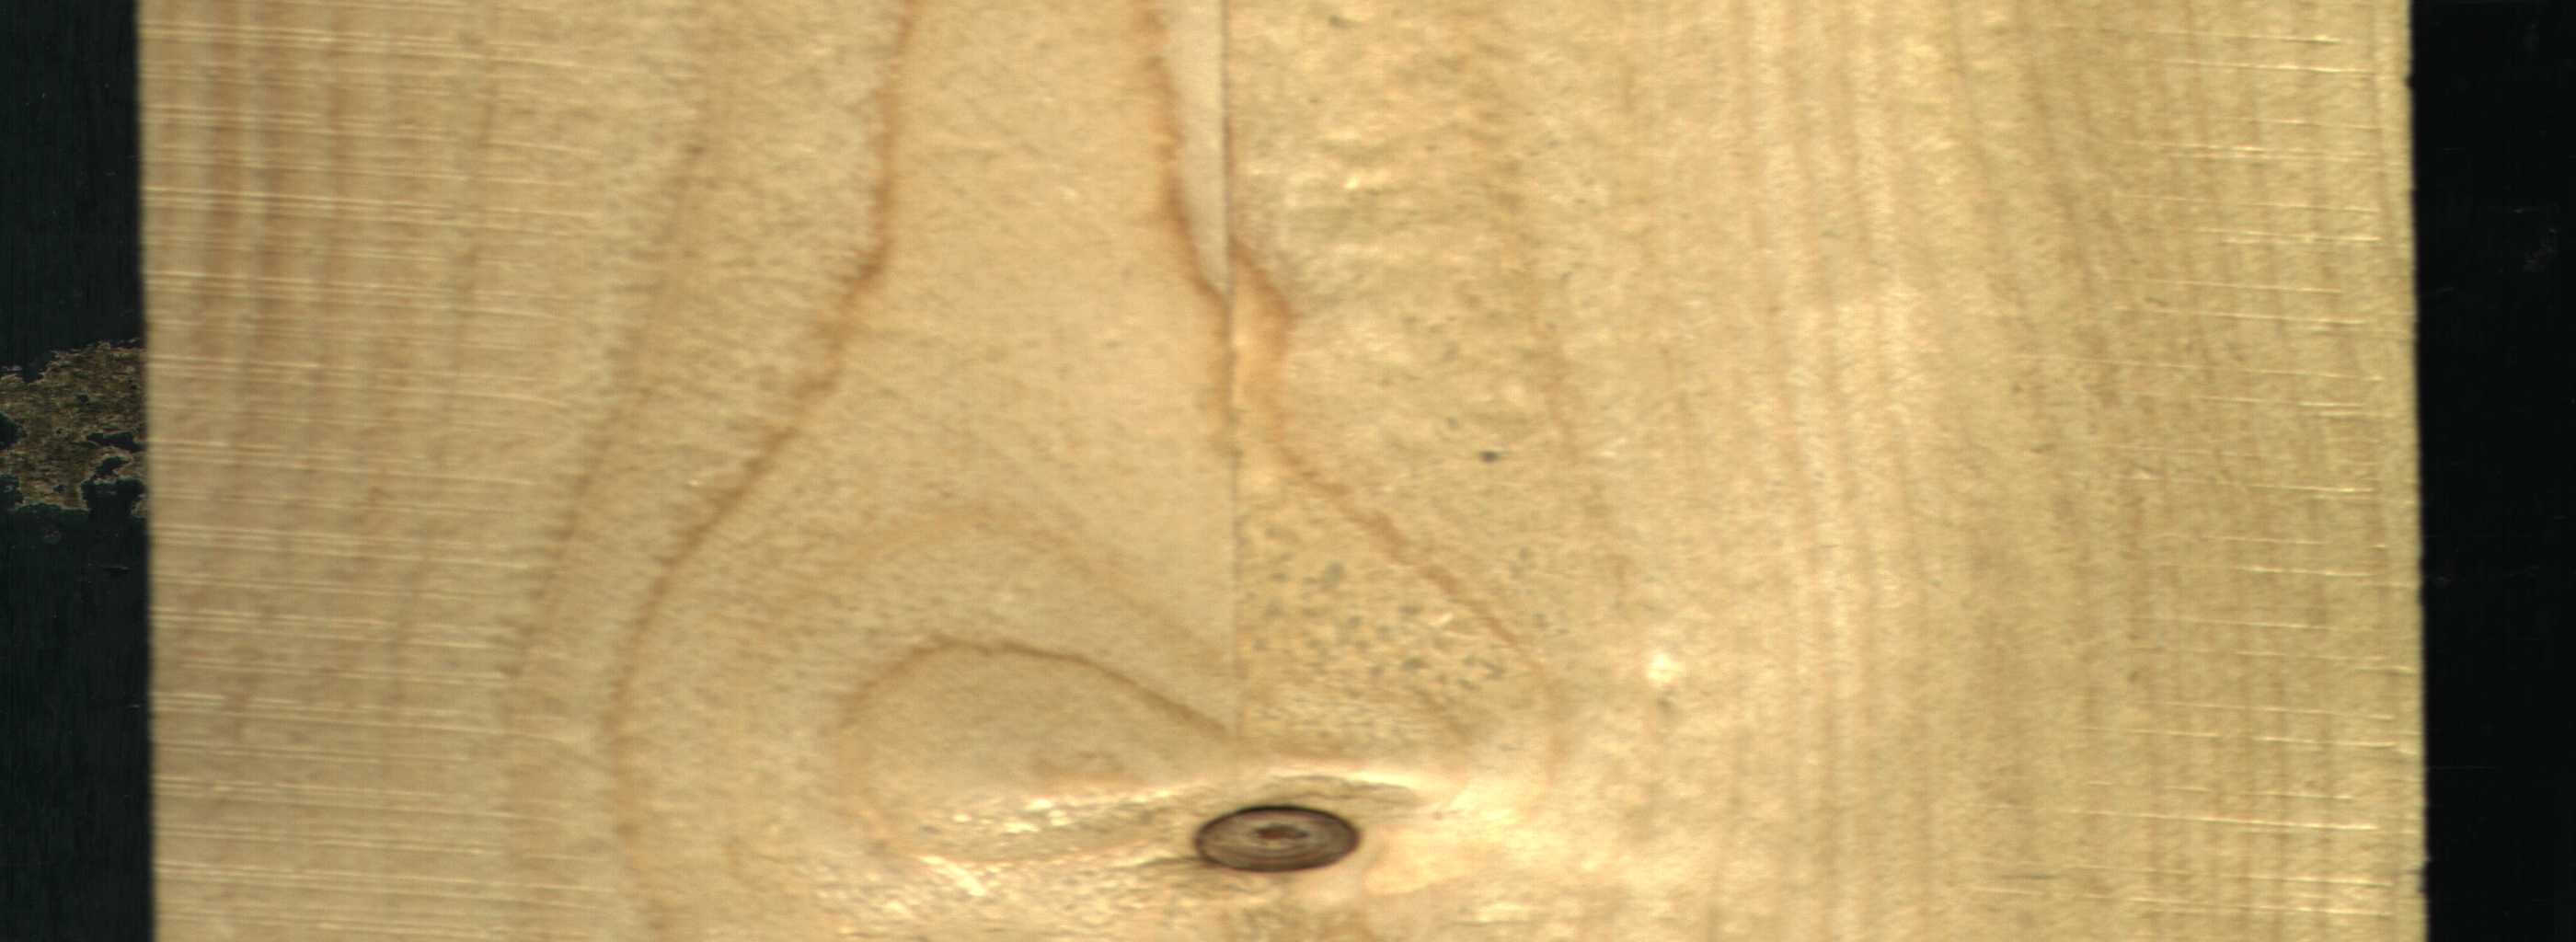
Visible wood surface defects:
Dead_Knot